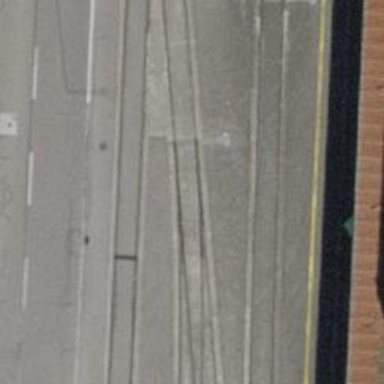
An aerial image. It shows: Railway switch.